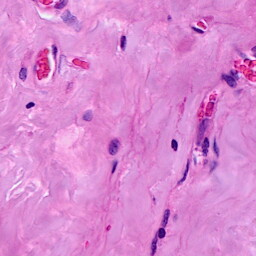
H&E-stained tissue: Breast